Question: I want to use Colored svg images on my apps footer, but I am getting two problems:-
1. I am able to use the images but only after I make a xml through "Image asset" option. When I apply that image the color is changed to black,the text written in the image is not supported and sometimes it is also auto-filled in some areas.
2. I tried implementing an api "caverock:androidsvg:1.2.1" it gave an error in its own caverock custom Imageview and then become useless.
3. I got some jar file as well "svg-android-1.1.jar" through this thread How to use SVG image in ImageView but my footer in a xml which has no java file so i am not sure how to implement the code.
4. If they are not svg. Please tell me what they are and how can I start.
The current images that I am using in application are png which get pixelated, all I need is some sharp icons which can enhance the look and feel of my home screen.
An ideal reference is the PayTm app's home screen (attached with this question). Please suggest something.
Thank you for your time I need the icons like in this image which I can use in my android application

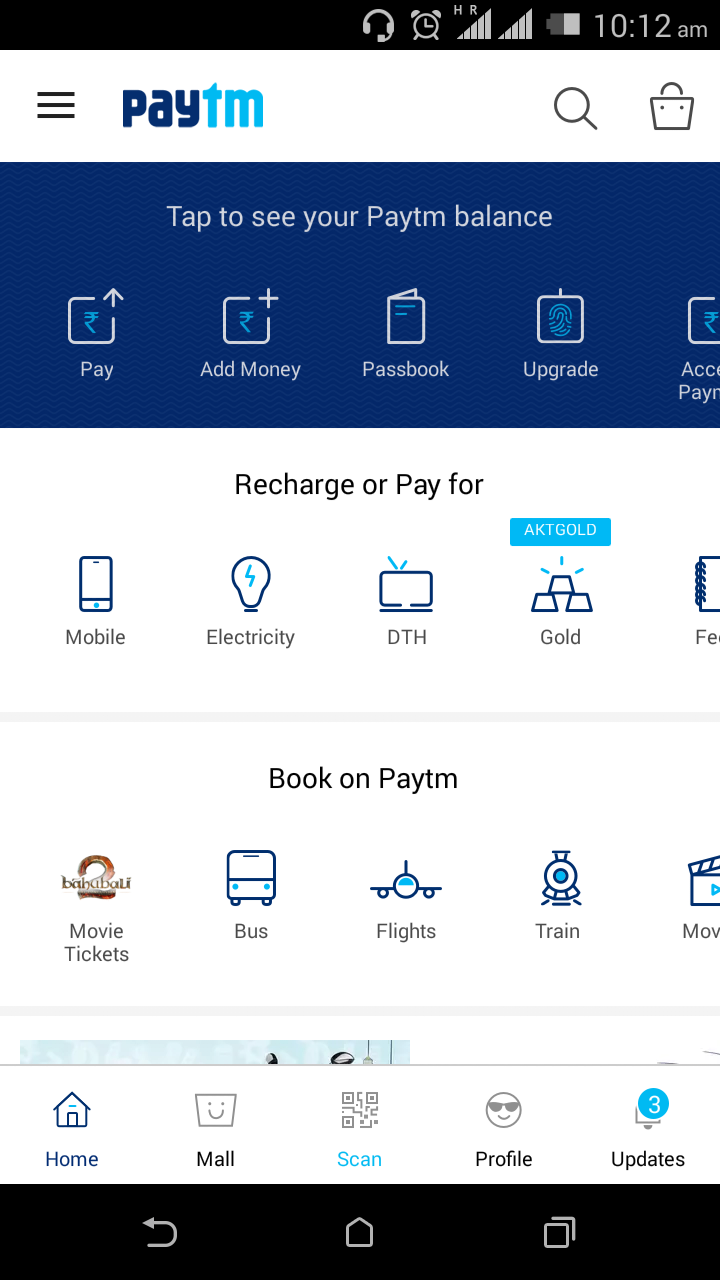
Answer: I have checked your Svg and there is somthing wrong in your svg. So I recreated svg and imported in my drawable. use this xml directly as drawable. its generated by SVG
> ic_smile_new.xml
'''
<vector android:height="24dp" android:viewportHeight="256.0"
android:viewportWidth="256.0" android:width="24dp" xmlns:android="http://schemas.android.com/apk/res/android">
<path android:fillColor="#2A2853" android:pathData="M125.3,159.6C82.68,159.6 48,124.92 48,82.3C48,39.68 82.68,5 125.3,5s77.3,34.68 77.3,77.3C202.6,124.92 167.92,159.6 125.3,159.6zM125.3,6C83.23,6 49,40.23 49,82.3c0,42.07 34.23,76.3 76.3,76.3c42.07,0 76.3,-34.23 76.3,-76.3C201.6,40.23 167.37,6 125.3,6z"/>
<path android:fillColor="#2A2853" android:pathData="M102.11,55.73m-12.07,0a12.07,12.07 0,1 1,24.15 0a12.07,12.07 0,1 1,-24.15 0"/>
<path android:fillColor="#2A2853" android:pathData="M158.63,58.63m-12.07,0a12.07,12.07 0,1 1,24.15 0a12.07,12.07 0,1 1,-24.15 0"/>
<path android:fillColor="#2A2853" android:pathData="M161.32,109.66c-19.32,19.8 -50.23,19.32 -69.07,-0.48c-2.9,-2.9 -7.24,1.45 -4.35,4.35c21.25,22.22 56.51,22.22 77.77,0.48C168.57,111.11 164.22,106.76 161.32,109.66L161.32,109.66z"/>
<path android:fillColor="#F6BE19" android:pathData="M183.26,48.97h-1.93c-2.41,-6.76 -10.63,-7.24 -20.29,-7.24c-1.45,0 -2.9,0 -3.86,0c-1.45,0 -2.9,0 -3.87,0c-9.66,0 -17.87,0.48 -20.29,7.24h-8.69c-2.41,-6.76 -10.63,-7.24 -20.29,-7.24c-1.45,0 -2.9,0 -3.86,0c-1.45,0 -2.9,0 -3.86,0c-9.66,0 -17.87,0.48 -20.29,7.24H74.1c-2.9,0 -5.31,2.41 -5.31,5.31c0,2.9 2.41,5.31 5.31,5.31h1.45c2.42,11.59 12.56,20.29 24.63,20.29c12.07,0 22.7,-8.69 24.63,-20.29h7.73c2.42,11.59 12.56,20.29 24.64,20.29c12.07,0 22.7,-8.69 24.63,-20.29h1.45c2.9,0 5.31,-2.41 5.31,-5.31C188.58,51.39 186.16,48.97 183.26,48.97zM111.29,67.33H88.11c-0.48,0 -1.45,0 -1.93,-2.9h26.57C112.26,67.33 111.78,67.33 111.29,67.33zM91.49,70.22h15.46c-2.41,0 -4.83,1.93 -7.73,1.93C96.32,72.16 93.9,70.22 91.49,70.22zM115.16,62.01H83.28c-0.48,-2.9 -0.48,-1.93 -0.48,-2.9h33.33C115.64,60.08 115.64,59.6 115.16,62.01zM168.29,67.33h-23.19c-0.48,0 -1.45,0 -1.93,-2.9h26.57C169.74,67.33 169.26,67.33 168.29,67.33zM148.97,70.22h15.46c-2.41,0 -4.83,1.93 -7.73,1.93C154.28,72.16 151.38,70.22 148.97,70.22zM172.64,62.01h-31.88c-0.48,-2.9 -0.48,-1.93 -0.48,-2.9h33.33C173.12,60.08 173.12,59.6 172.64,62.01z"/>
<path android:fillColor="#F6BE19" android:pathData="M143.65,63.94h-7.73V56.7h7.73V63.94zM136.89,62.98h6.28v-5.8h-6.28V62.98z"/>
<path android:fillColor="#F6BE19" android:pathData="M147.04,70.22h-7.73v-7.24h7.73V70.22zM139.79,69.26h6.28v-5.8h-6.28V69.26z"/>
<path android:fillColor="#F6BE19" android:pathData="M155.73,75.54h-7.73v-7.24h7.73V75.54zM148.48,75.06h6.28v-5.8h-6.28C148.48,68.78 148.48,75.06 148.48,75.06z"/>
<path android:fillColor="#F6BE19" android:pathData="M166.36,75.54h-7.73v-7.24h7.73V75.54zM159.11,75.06h6.28v-5.8h-6.28V75.06z"/>
<path android:fillColor="#F6BE19" android:pathData="M173.12,69.74h-7.73v-7.25h7.73V69.74zM165.87,68.78h6.28v-5.8h-6.28V68.78z"/>
<path android:fillColor="#F6BE19" android:pathData="M176.98,63.46h-7.73v-7.24h7.73V63.46zM169.74,62.98h6.28V56.7h-6.28V62.98z"/>
<path android:fillColor="#F6BE19" android:pathData="M86.18,63.94h-7.73V56.7h7.73V63.94zM78.93,62.98h6.28v-5.8H78.93V62.98z"/>
<path android:fillColor="#F6BE19" android:pathData="M89.56,70.22h-7.73v-7.24h7.73V70.22zM82.31,69.26h6.28v-5.8h-6.28V69.26z"/>
<path android:fillColor="#F6BE19" android:pathData="M97.77,75.54H90.04v-7.24h7.73V75.54zM91.01,75.06h6.28v-5.8h-6.28V75.06z"/>
<path android:fillColor="#F6BE19" android:pathData="M108.88,75.54h-7.73v-7.24h7.73V75.54zM101.63,75.06h6.28v-5.8h-6.28V75.06z"/>
<path android:fillColor="#F6BE19" android:pathData="M115.64,69.74h-7.73v-7.25h7.73V69.74zM108.39,68.78h6.28v-5.8h-6.28V68.78z"/>
<path android:fillColor="#F6BE19" android:pathData="M119.5,63.46h-7.73v-7.24h7.73V63.46zM112.26,62.98h6.28V56.7h-6.28V62.98z"/>
<path android:fillColor="#2A2853" android:pathData="M59.64,173.34h5.88v40.64H85v4.94h-25.36V173.34z"/>
<path android:fillColor="#2A2853" android:pathData="M120.03,202.28c0,12.1 -8.39,17.38 -16.3,17.38c-8.86,0 -15.69,-6.49 -15.69,-16.84c0,-10.95 7.17,-17.38 16.23,-17.38C113.67,185.44 120.03,192.27 120.03,202.28zM94.06,202.62c0,7.17 4.13,12.58 9.94,12.58c5.68,0 9.94,-5.34 9.94,-12.71c0,-5.55 -2.77,-12.58 -9.81,-12.58S94.06,196.4 94.06,202.62z"/>
<path android:fillColor="#2A2853" android:pathData="M155.73,186.19c-0.14,2.37 -0.27,5.01 -0.27,8.99v19c0,7.51 -1.49,12.1 -4.67,14.94c-3.18,2.98 -7.78,3.92 -11.9,3.92c-3.92,0 -8.25,-0.94 -10.89,-2.7l1.49,-4.53c2.16,1.35 5.55,2.57 9.6,2.57c6.09,0 10.55,-3.18 10.55,-11.43v-3.65h-0.14c-1.83,3.04 -5.34,5.48 -10.41,5.48c-8.11,0 -13.93,-6.9 -13.93,-15.96c0,-11.09 7.24,-17.38 14.74,-17.38c5.68,0 8.79,2.98 10.21,5.68h0.14l0.27,-4.94H155.73zM149.58,199.1c0,-1.02 -0.07,-1.89 -0.34,-2.7c-1.08,-3.45 -3.99,-6.29 -8.32,-6.29c-5.68,0 -9.74,4.8 -9.74,12.38c0,6.42 3.25,11.77 9.67,11.77c3.65,0 6.97,-2.3 8.25,-6.09c0.34,-1.01 0.47,-2.16 0.47,-3.18V199.1z"/>
<path android:fillColor="#2A2853" android:pathData="M171.55,176.99c0.07,2.03 -1.42,3.65 -3.79,3.65c-2.1,0 -3.59,-1.62 -3.59,-3.65c0,-2.1 1.56,-3.72 3.72,-3.72C170.13,173.27 171.55,174.89 171.55,176.99zM164.93,218.92v-32.73h5.95v32.73H164.93z"/>
<path android:fillColor="#2A2853" android:pathData="M180.75,195.04c0,-3.38 -0.07,-6.15 -0.27,-8.86h5.28l0.34,5.41h0.14c1.62,-3.11 5.41,-6.15 10.82,-6.15c4.53,0 11.56,2.7 11.56,13.93v19.55h-5.95v-18.87c0,-5.27 -1.96,-9.67 -7.57,-9.67c-3.92,0 -6.97,2.77 -7.98,6.09c-0.27,0.74 -0.41,1.76 -0.41,2.77v19.68h-5.95V195.04z"/>
</vector>
'''